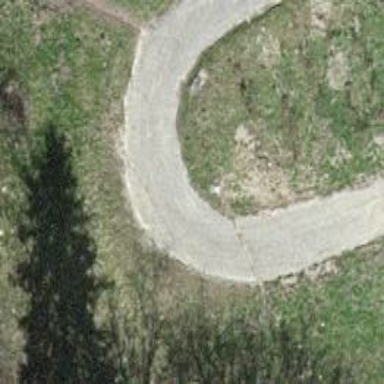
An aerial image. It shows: Gravel track with grade 1 tracktype.